Question: I'm working on a website with a lot of <URL>, the vertical dimension of a rendered formula would be hard to guess based on just looking at the code, without rendering it first.

'''
<math display="block"> <mrow> <msub> <mi>a</mi> <mn>0</mn> </msub>
<mo>+</mo> <mfrac><mn>1</mn> <mstyle scriptlevel="0" displaystyle="true"> ...
'''
On the other hand, it seems that the browser clearly "knows" the vertical dimension at some point in the process of building the page.
Is there a way for me to get information about the size of HTML expressions, within Javascript/jQuery, so that I can adjust the dimensions of any containing boxes accordingly?
To explain a little more, If I was rendering "plain text" I could estimate the vertical dimension by counting the number of "lines" -- but clearly this is hacky and it's useless for the case I'm interested in.
'''
jQuery(this).find('span').each( function(){
if ($(this).css('display') != 'none'){
// count the number of lines in this span
num_lines += Math.ceil(jQuery(this).text().length/84);
max_lines = Math.max(max_lines,num_lines);
}
}
'''
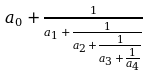
Answer: You can use javascript functions :
1.The innerWidth property sets or returns the inner width of a window's content area.
'''
window.innnerHeight
'''
2.The innerHeight property sets or returns the inner height of a window's content area.
'''
window.innerWidth
'''